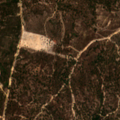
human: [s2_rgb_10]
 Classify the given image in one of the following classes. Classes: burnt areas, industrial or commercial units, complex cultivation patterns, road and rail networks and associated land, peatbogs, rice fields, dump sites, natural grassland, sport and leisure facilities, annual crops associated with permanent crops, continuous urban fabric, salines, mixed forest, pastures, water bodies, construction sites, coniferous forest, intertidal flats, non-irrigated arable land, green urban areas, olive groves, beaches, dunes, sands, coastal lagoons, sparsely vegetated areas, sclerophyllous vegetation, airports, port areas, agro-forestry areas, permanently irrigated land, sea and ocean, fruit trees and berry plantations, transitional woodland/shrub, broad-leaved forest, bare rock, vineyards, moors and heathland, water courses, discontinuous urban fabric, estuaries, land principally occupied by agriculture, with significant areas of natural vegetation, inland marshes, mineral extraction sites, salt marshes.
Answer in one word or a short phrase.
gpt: broad-leaved forest, coniferous forest, mixed forest